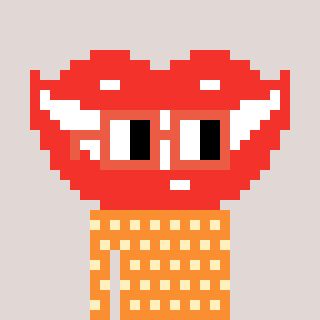
a pixel art character with square orange glasses, a smile-shaped head and a orange-colored body on a warm background